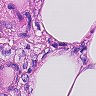
Metastatic tissue present: yes